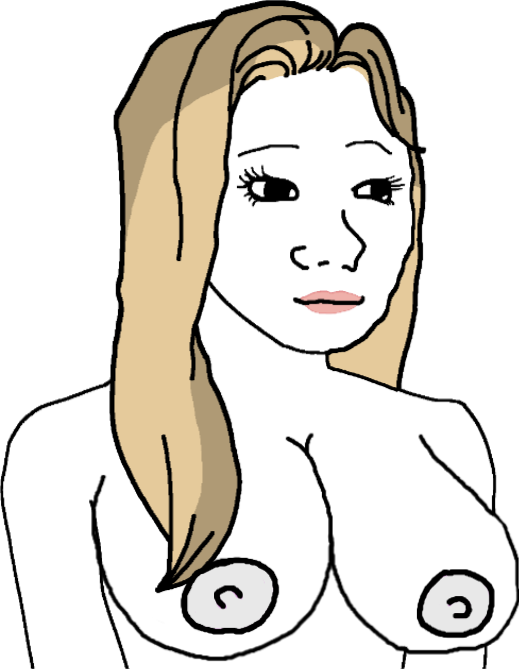
Label: 5_Trad_Wife